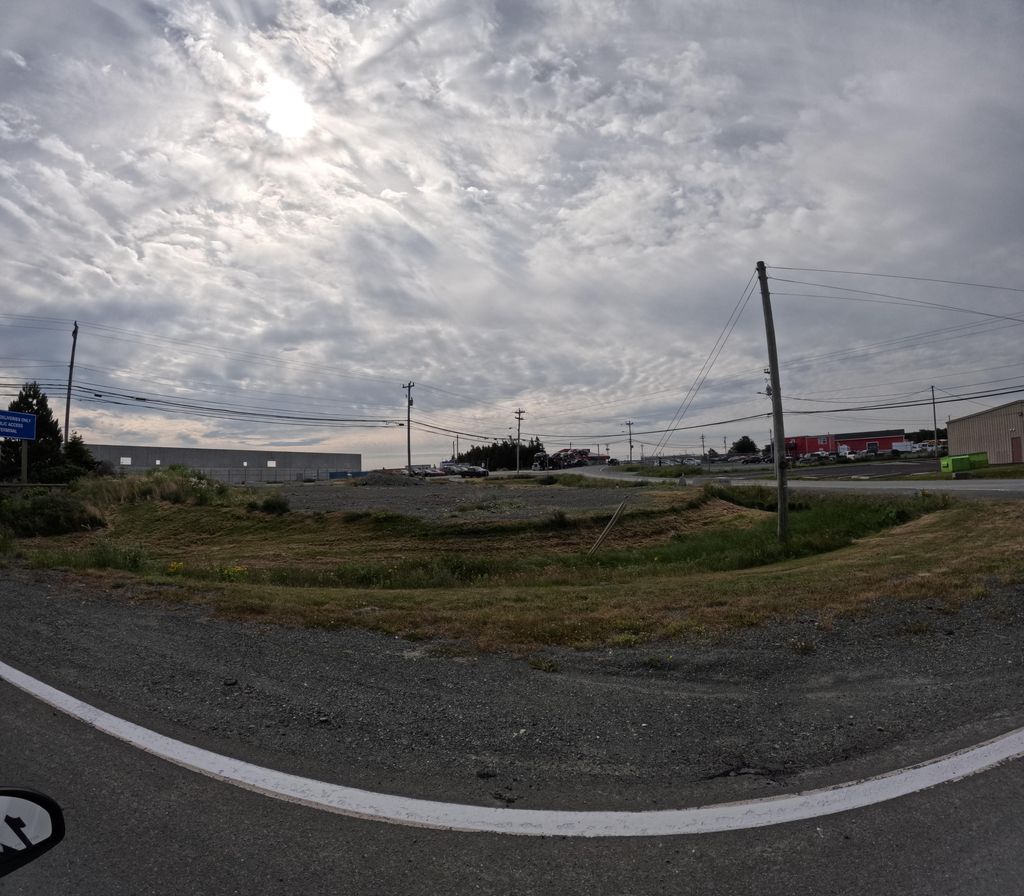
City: st_johns